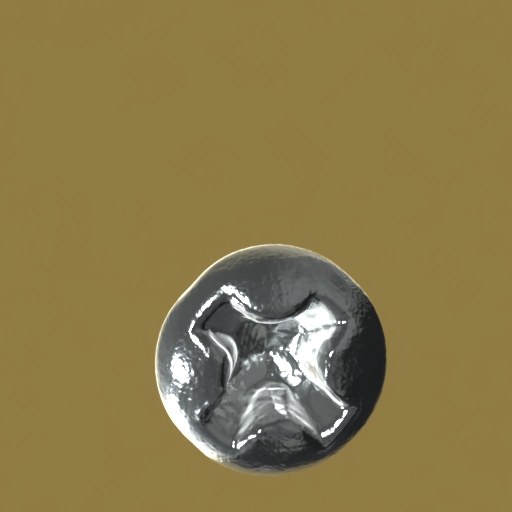
Label: screw